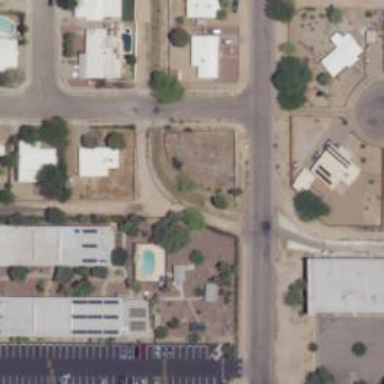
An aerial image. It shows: Alleyway designated as service road.